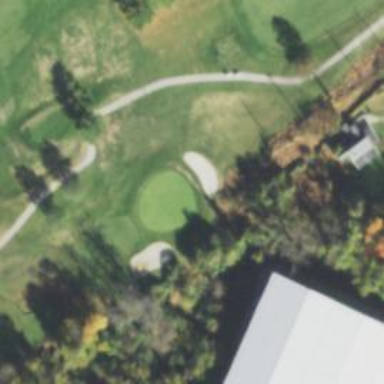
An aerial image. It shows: Golf hole.